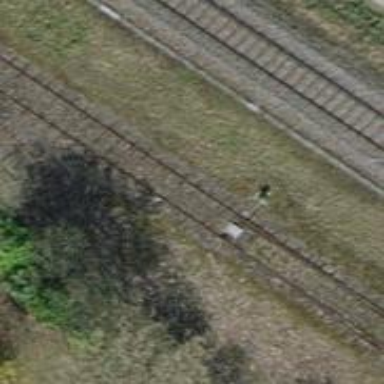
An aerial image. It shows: Single-track spur railway line.